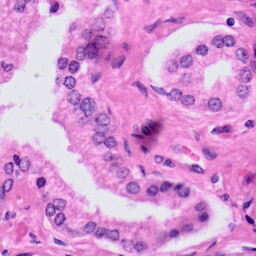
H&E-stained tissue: Prostate